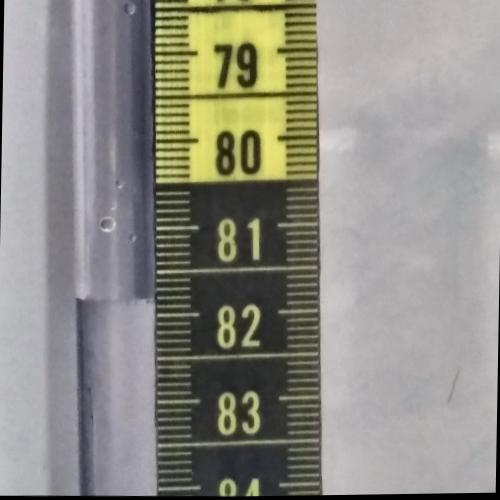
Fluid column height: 81.8 cm